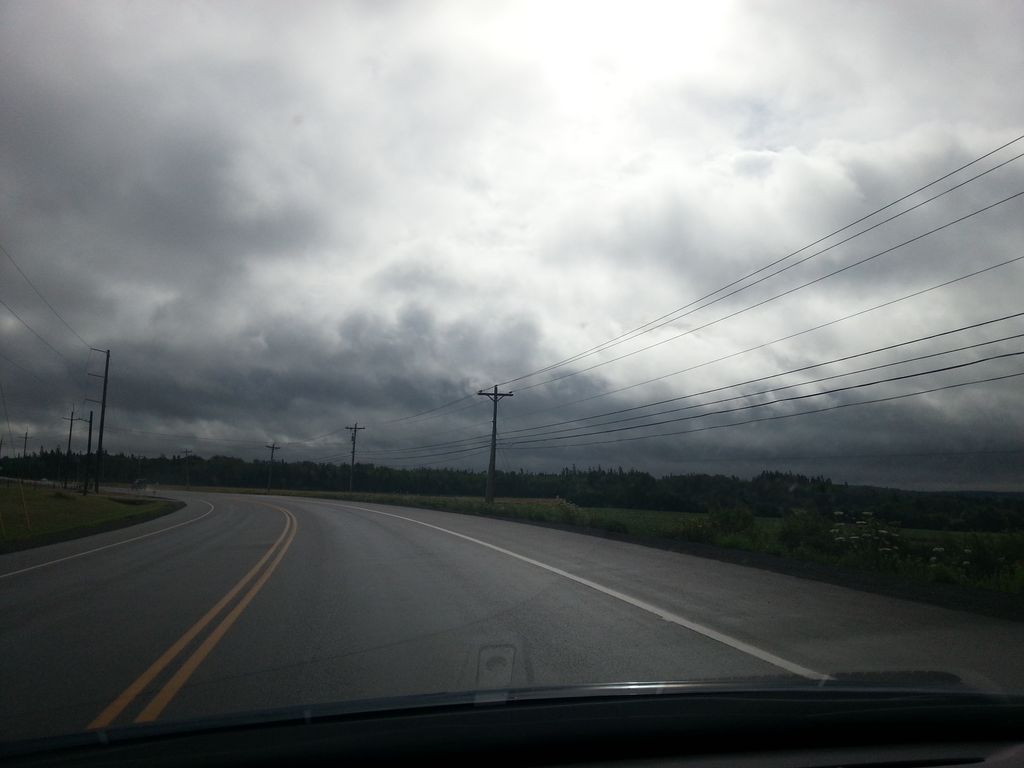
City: charlottetown